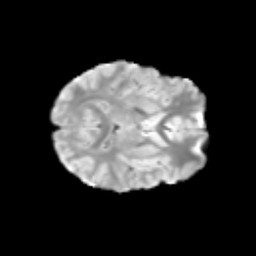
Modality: T2w
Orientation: axial
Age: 10
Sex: male
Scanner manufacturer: siemens
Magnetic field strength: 3 T
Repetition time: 3.8 s
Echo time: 0.07 s